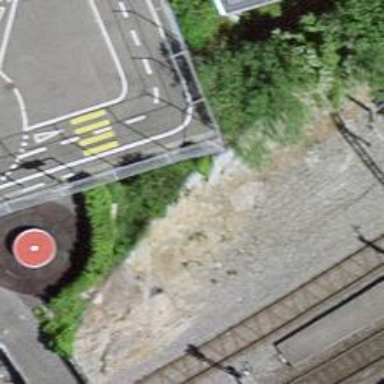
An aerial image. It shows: Railway buffer stop.